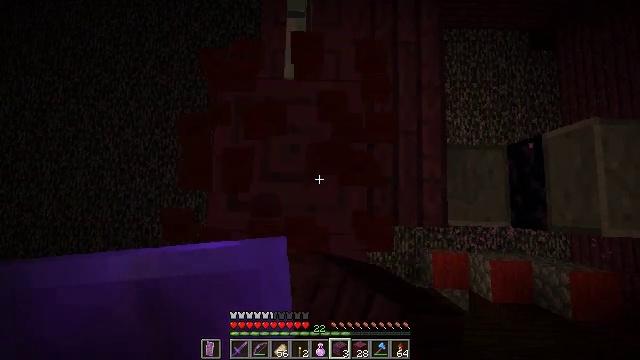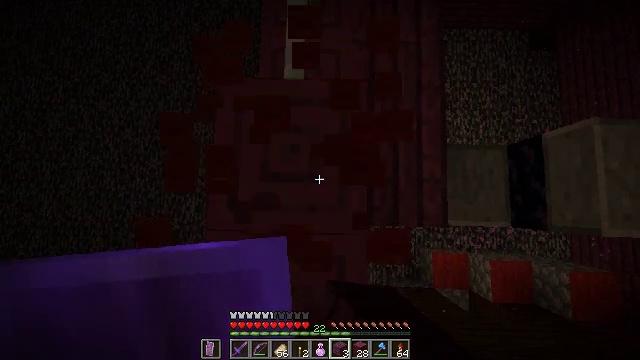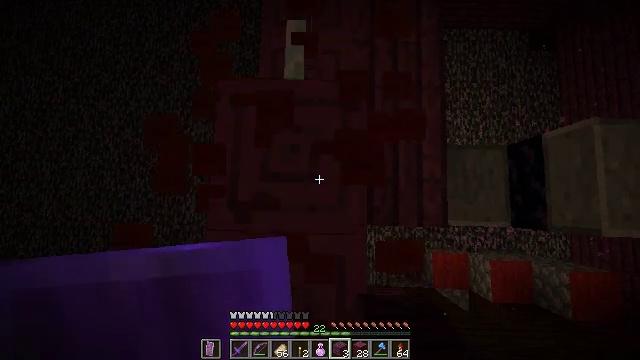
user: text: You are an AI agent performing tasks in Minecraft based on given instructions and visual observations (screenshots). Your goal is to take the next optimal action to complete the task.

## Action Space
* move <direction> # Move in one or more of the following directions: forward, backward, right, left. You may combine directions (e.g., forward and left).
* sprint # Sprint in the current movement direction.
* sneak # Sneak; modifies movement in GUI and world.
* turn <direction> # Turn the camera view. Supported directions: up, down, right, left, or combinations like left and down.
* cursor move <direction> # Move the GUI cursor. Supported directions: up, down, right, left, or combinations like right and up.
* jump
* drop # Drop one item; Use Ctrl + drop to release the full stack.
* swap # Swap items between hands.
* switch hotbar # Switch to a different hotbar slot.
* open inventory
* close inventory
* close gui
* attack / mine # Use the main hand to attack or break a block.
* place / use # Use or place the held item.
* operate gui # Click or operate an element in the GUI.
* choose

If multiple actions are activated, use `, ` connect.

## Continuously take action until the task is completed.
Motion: motion action
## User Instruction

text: Attack the red carpet to pick it up.
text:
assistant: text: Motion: attack / mine
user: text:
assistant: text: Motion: attack / mine
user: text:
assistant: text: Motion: attack / mine